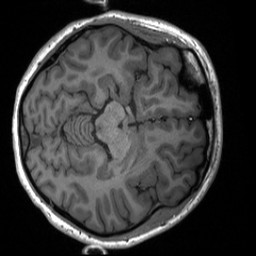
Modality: T1w
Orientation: axial
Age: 22
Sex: female
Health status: healthy
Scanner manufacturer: siemens
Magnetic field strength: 3 T
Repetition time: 2 s
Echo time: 0.00232 s